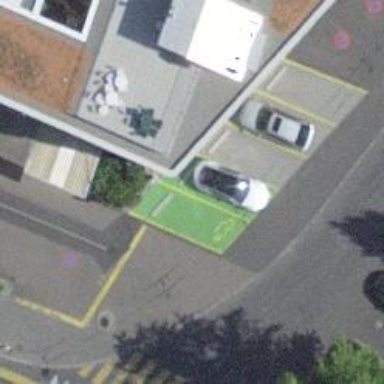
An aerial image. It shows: Charging station.